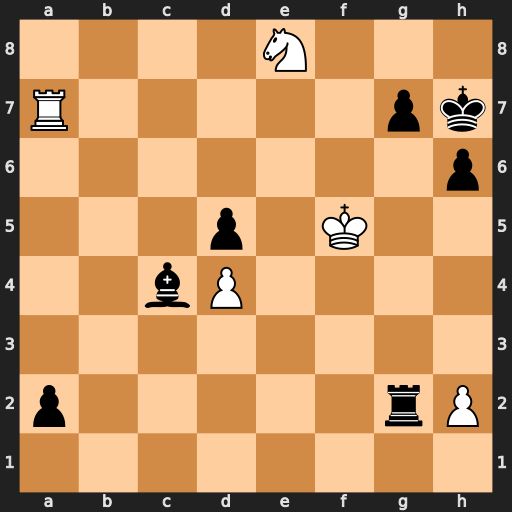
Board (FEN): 4N3/R5pk/7p/3p1K2/2bP4/8/p5rP/8
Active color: w
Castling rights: -
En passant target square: -
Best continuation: Nf6+ Kh8 Ra8#